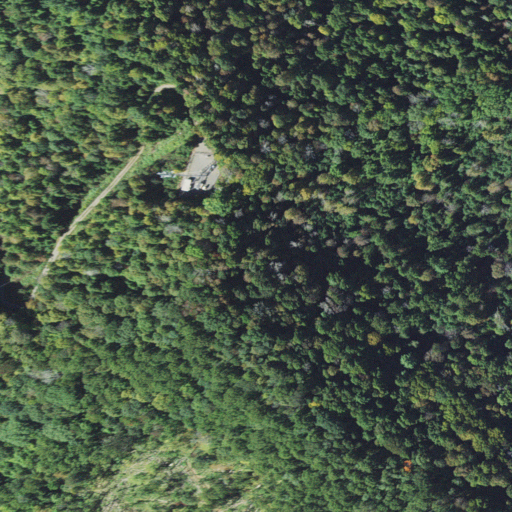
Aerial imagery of mountain in North Carolina named Brushy Mountain containing only deciduous forest